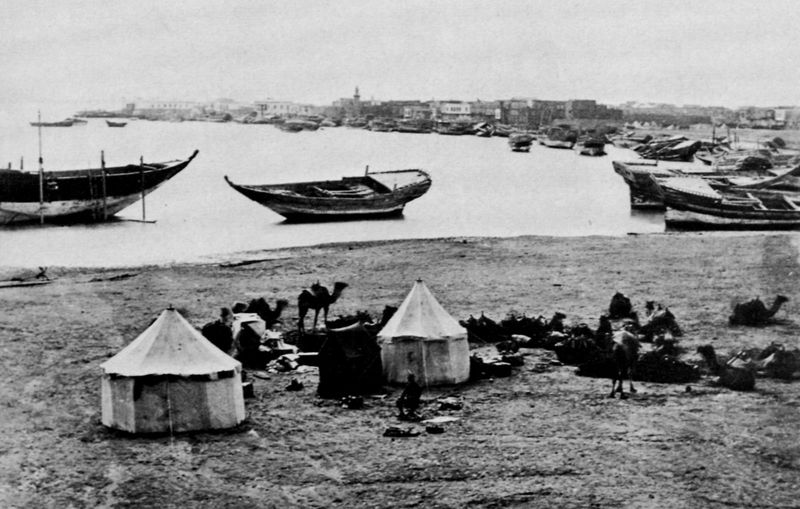
Titel: Suez
Künstler: Francis Frith
Schlagwörter: feuer, himmel, meer, schatten, wasser, weiß, fluss, kirchturm, landschaft, menschen, sand, see, stadt, ufer, fenster, grau, hintergrund, licht, männer, schwarz, gebäude, gras, haus, tier, tiere, alt, mensch, erde, horizont, häuser, kirche, land, kontrast, boot, boote, ruder, turm, sattel, küste, schiff, schiffe, strand, liegen, ruhen, ansicht, ort, venedig, fischer, mast, russland, afrika, fläche, wüste, dorf, rast, hafen, masten, warten, bucht, foto, fotografie, photographie, karawane, zigeuner, orient, orientalisch, sandstrand, leuchtturm, asien, schwarz weiss, volk, armee, photo, dschunken, wappen, müde, ankern, anker, ankunft, arabien, hasu, marokko, zelt, zelte, ägypten, lager, photografie, schwarz/weiß, ankerplatz, anlegeplatz, kamel, lagern, rastplatz, beduinen, wsser, kamele, dromedar, mongolei, mongolen, jurte, karavane, belagerung, stdt, camping, nomade, nomaden, dromedare, höcker, jurten, ufe, zeltplatz, 19.jh., irmfoto, abreise aus tunis, letztes lager am strand, 19.jh- ägypten